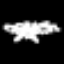
Label: angel